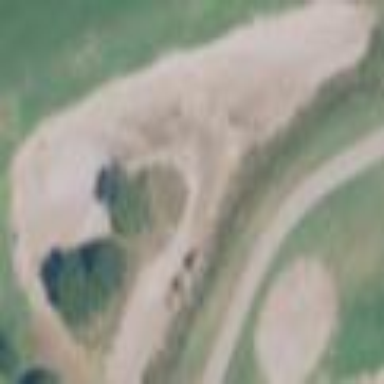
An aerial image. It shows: Golf bunker filled with sandy terrain.